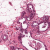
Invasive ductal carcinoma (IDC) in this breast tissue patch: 0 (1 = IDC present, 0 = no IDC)